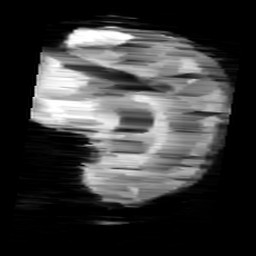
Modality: minIP
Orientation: sagittal
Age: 12
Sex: female
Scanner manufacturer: siemens
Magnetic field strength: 3 T
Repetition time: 0.027 s
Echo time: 0.02 s